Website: walmart
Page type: review-order
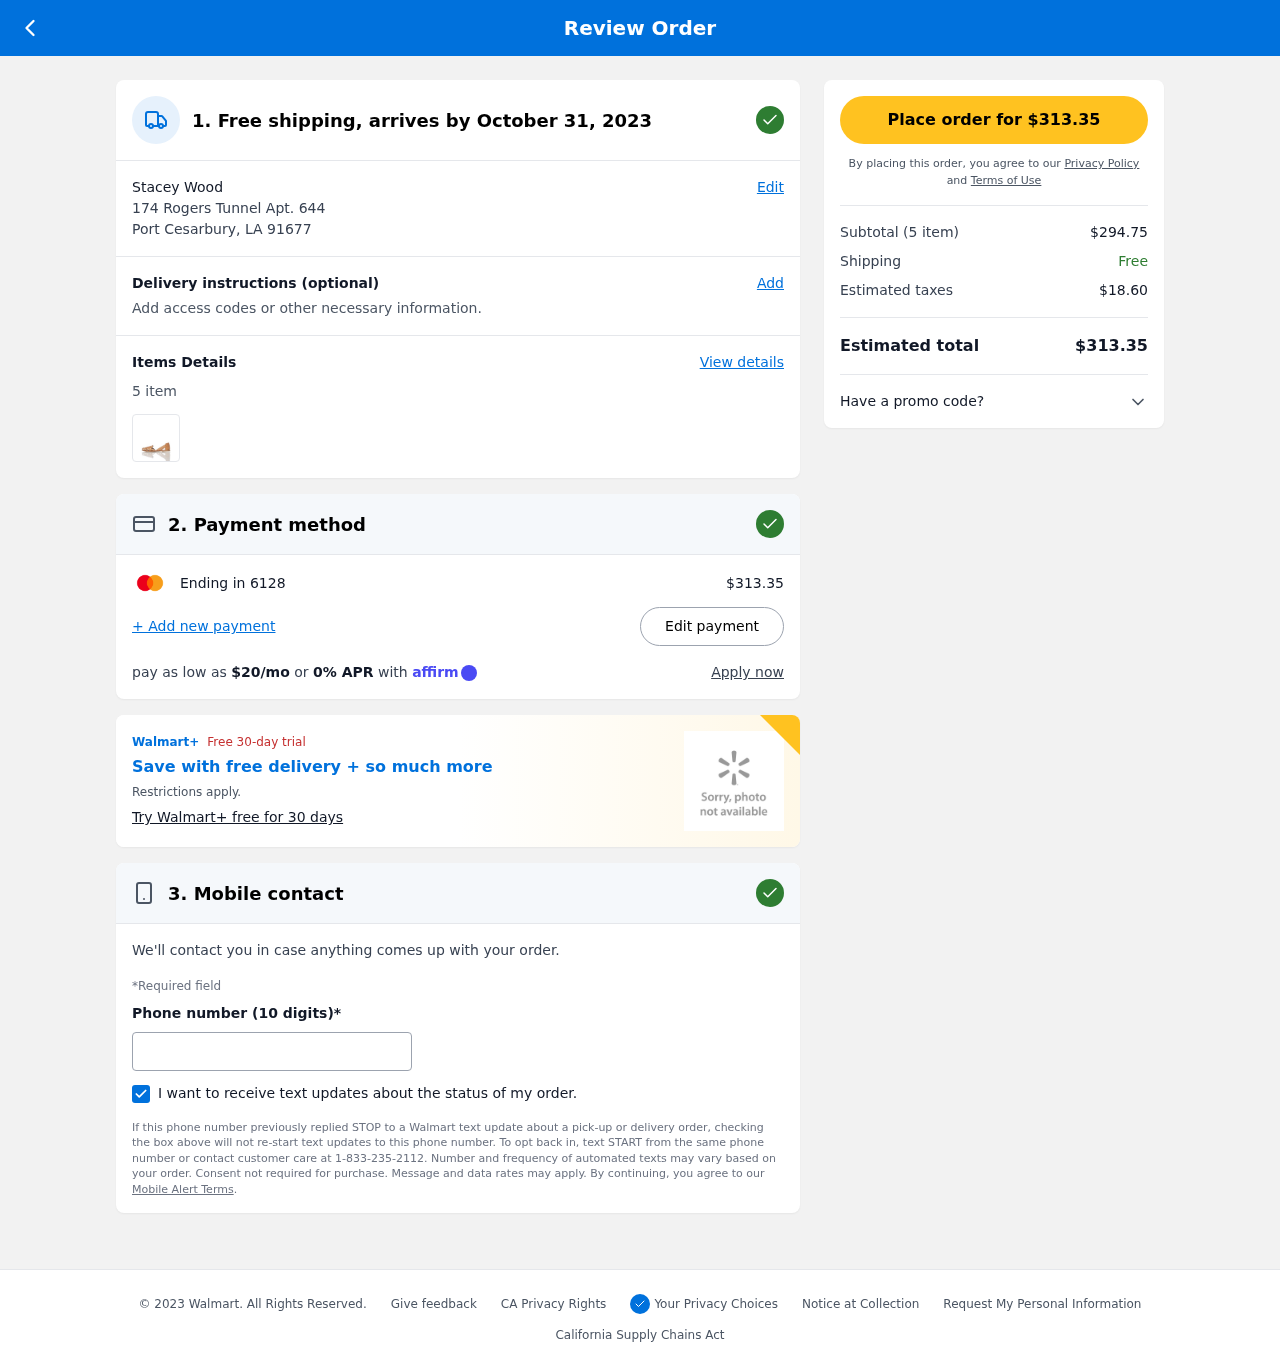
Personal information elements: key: PII_CARD_LAST4
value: Ending in 6128
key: PII_CITY_STATE_ZIP
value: Port Cesarbury, LA 91677
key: PII_FULLNAME
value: Stacey Wood
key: PII_PHONE
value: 7845766497
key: PII_STREET
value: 174 Rogers Tunnel Apt. 644
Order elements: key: ORDER_DELIVERY_DATE
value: October 31, 2023
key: ORDER_NUM_ITEMS
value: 5 item
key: ORDER_NUM_ITEMS
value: Subtotal (5 item)
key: ORDER_TOTAL
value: $313.35
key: ORDER_TOTAL
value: Place order for $313.35
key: ORDER_MONTHLY_PAYMENT
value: $20/mo
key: ORDER_SUBTOTAL
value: $294.75
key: ORDER_TAX
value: $18.60